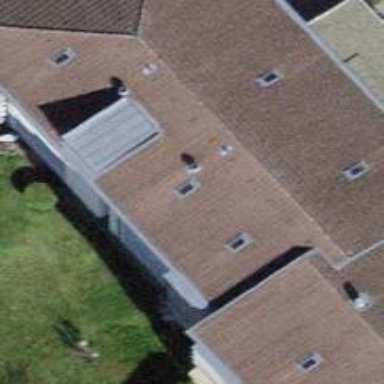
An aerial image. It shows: Building with tile roof.